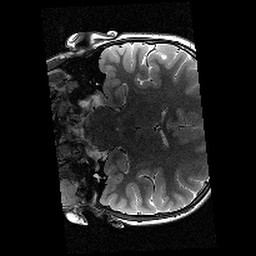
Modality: T2w
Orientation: coronal
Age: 11
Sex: female
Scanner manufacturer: siemens
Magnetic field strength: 3 T
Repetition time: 9.23 s
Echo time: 0.067 s